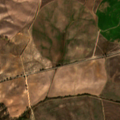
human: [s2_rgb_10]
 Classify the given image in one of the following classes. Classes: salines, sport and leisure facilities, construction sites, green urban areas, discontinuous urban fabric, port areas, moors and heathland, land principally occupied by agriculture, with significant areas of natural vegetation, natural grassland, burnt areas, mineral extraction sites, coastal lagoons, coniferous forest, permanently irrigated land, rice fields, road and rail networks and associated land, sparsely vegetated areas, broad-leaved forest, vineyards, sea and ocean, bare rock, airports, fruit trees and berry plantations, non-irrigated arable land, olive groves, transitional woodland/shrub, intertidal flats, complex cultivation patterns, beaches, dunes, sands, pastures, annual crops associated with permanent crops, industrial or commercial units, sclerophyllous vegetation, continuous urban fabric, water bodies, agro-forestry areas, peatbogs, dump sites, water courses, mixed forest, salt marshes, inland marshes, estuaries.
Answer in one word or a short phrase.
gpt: non-irrigated arable land, permanently irrigated land, olive groves, pastures, agro-forestry areas